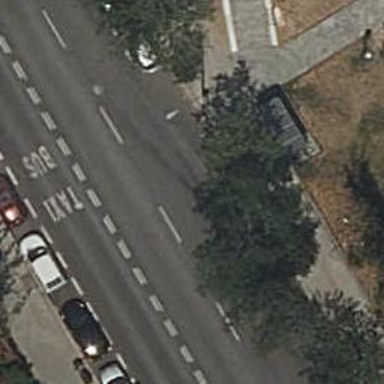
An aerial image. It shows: Bus stop with platform for public transport.